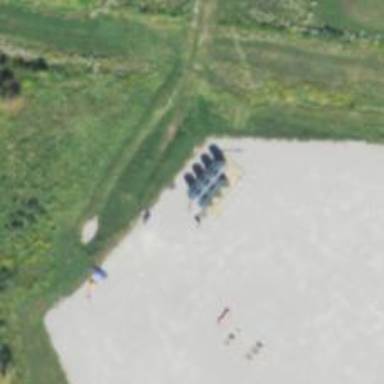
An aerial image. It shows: Storage tank that is man-made.